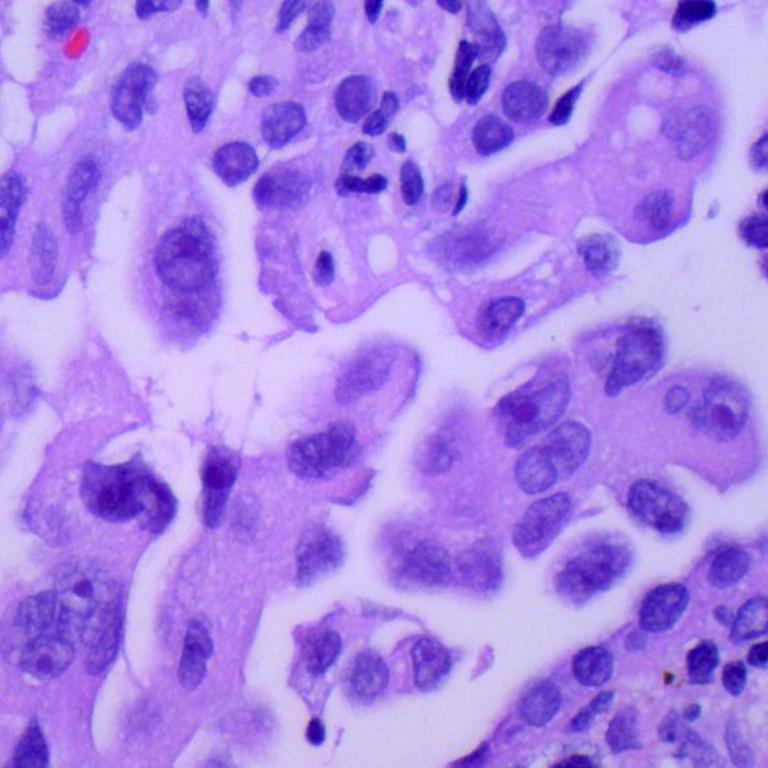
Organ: lung
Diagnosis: adenocarcinomas